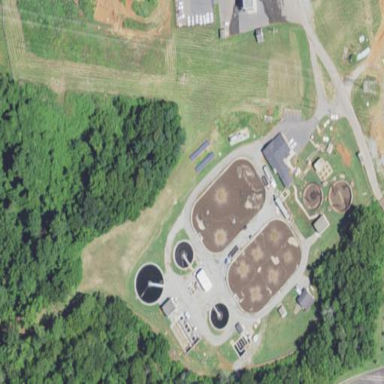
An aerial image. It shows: View of wastewater plant.